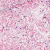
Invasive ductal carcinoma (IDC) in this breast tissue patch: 0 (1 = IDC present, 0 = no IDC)